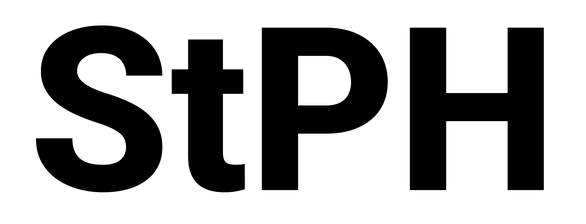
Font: Roboto_ExtraBold